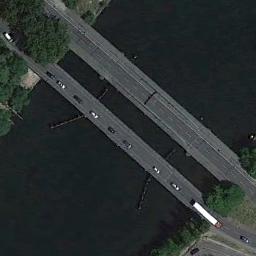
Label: bridge